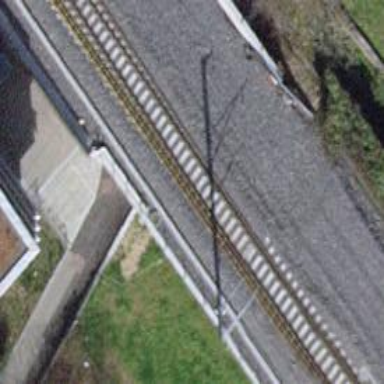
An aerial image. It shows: Single railway track with electrification through contact line.